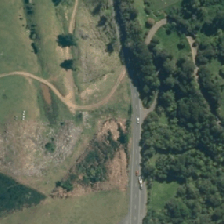
Land cover: low_producing_grassland